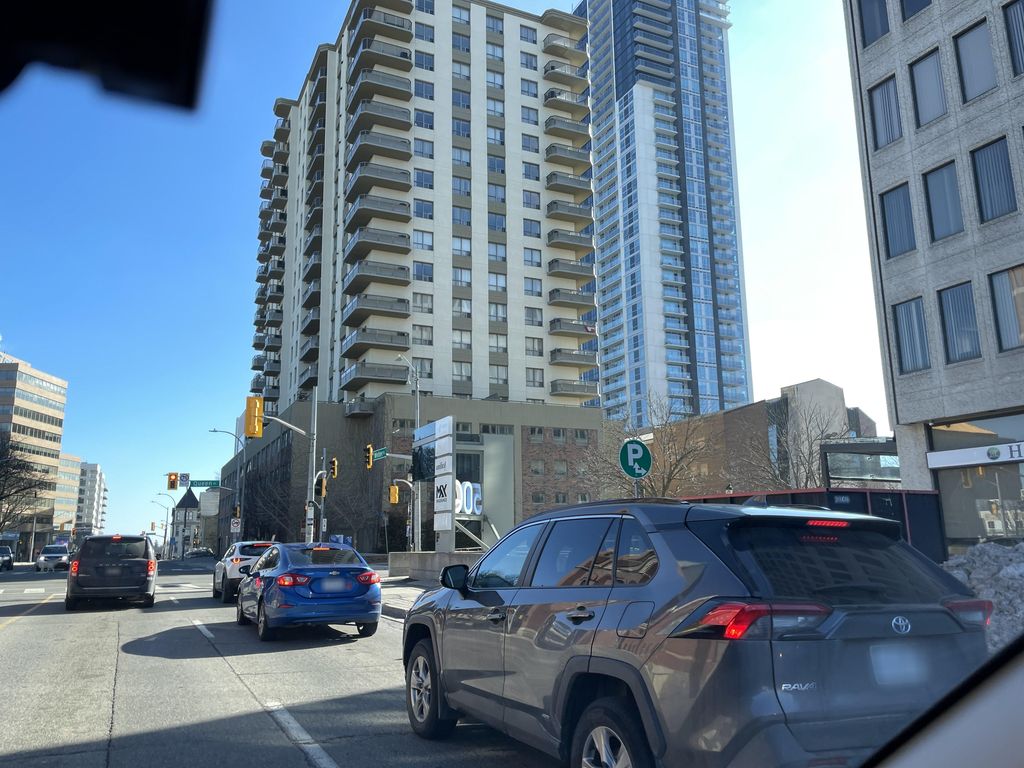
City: kitchener-waterloo